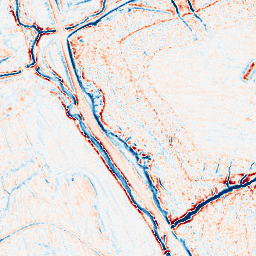
Category: edge_preserving
Decomposition family: bilateral
Decomposition parameters: d: 9
sigma_color: 50
sigma_space: 100
Upsampling method: bicubic
Upsampling parameters: scale: 8
Upsampling scale: 8